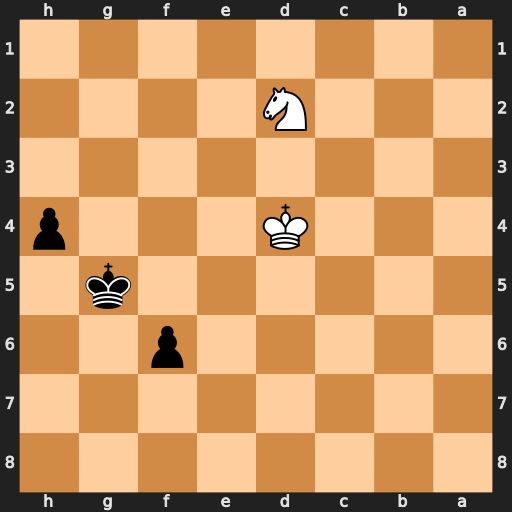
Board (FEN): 8/8/5p2/6k1/3K3p/8/3N4/8
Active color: b
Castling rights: -
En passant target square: -
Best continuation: Kf4 Nf1 Kf3